Question: How do I combine gridded polar and Cartesian data on a plot?
It is important to note that axes origins and scales have to match.
In my application, I want to combine weather radar data ( polar ) with elevation data (Cartesian).
This is the starting point :

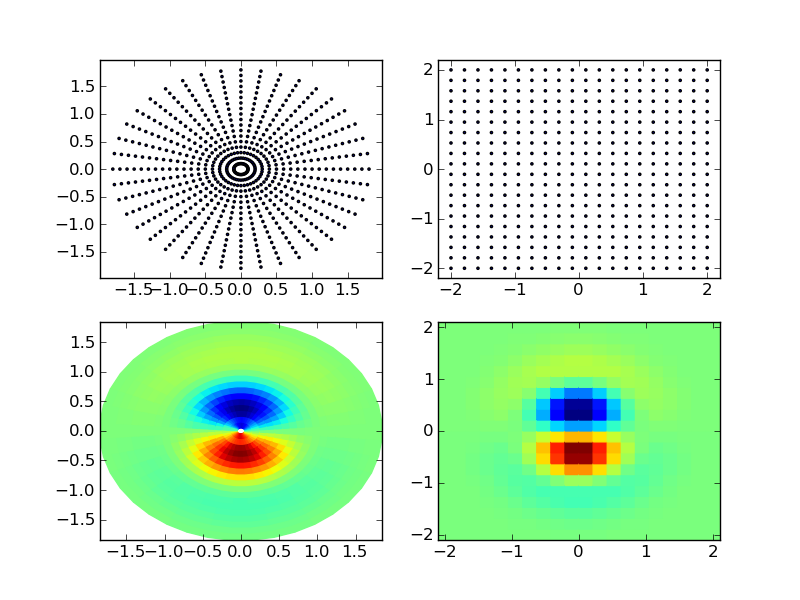
Answer: Thinking about this for a while, the answer is you need to translate you radial data into Cartesian space:
'''
import copy
# fake....err, simulated... data
# elevation
X, Y = np.meshgrid(np.linspace(-50, 50, 1024), np.linspace(-50, 50, 1024))
elv = np.sin(np.pi * X / 50) * np.cos(2*np.pi * Y / 50)
# radar
R, theta = np.meshgrid(np.linspace(0, 35, 512), np.linspace(0, 2*np.pi, 512))
rad = np.sin(3*theta) ** 2 * np.cos(R / 10) ** 2
Rt_x = R * np.sin(theta) # turn radial grid points into (x, y)
Rt_y = R * np.cos(theta)
fig, ax = plt.subplots(1, 1)
ax.set_aspect('equal')
# plot contour
ax.contour(X, Y, elv, cmap='gray')
# tweak color map so values below a threshold are transparent
my_cmap = copy.copy(cm.get_cmap('jet'))
my_cmap.set_under(alpha=0)
# plot the radar data
ax.pcolormesh(Rt_x, Rt_y, rad, zorder=5, edgecolor='face', cmap=my_cmap, vmin=.5, shading='flat')
'''